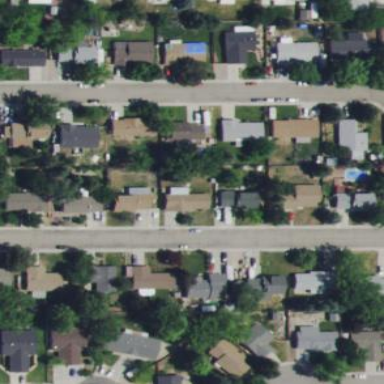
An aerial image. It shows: Sidewalk.